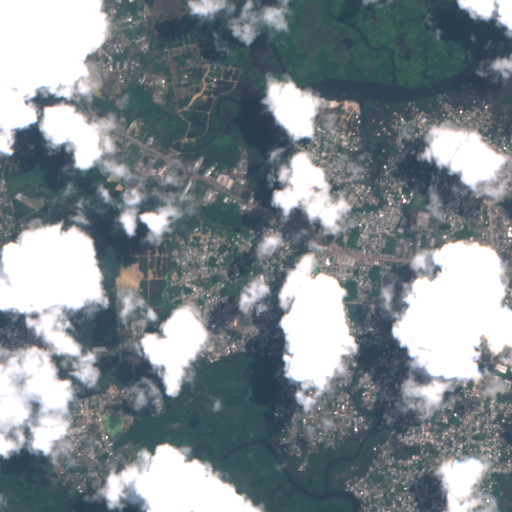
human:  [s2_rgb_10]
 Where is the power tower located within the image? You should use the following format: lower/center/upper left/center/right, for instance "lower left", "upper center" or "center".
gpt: The power tower is located in the upper left of the image.
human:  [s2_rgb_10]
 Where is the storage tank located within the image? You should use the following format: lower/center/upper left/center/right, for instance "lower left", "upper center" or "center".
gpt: The storage tank is located in the center right of the image.
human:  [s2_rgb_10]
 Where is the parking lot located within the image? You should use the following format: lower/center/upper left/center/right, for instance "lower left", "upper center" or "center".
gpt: There is no parking lot in the image.